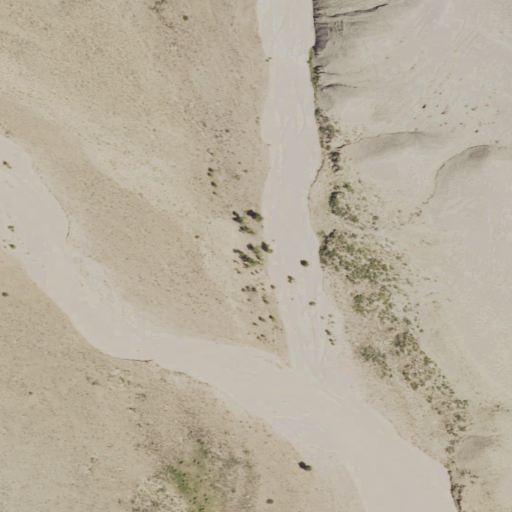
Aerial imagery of valley in Wyoming named East Fork Jenkins Draw containing shrub, grassland, and barren land